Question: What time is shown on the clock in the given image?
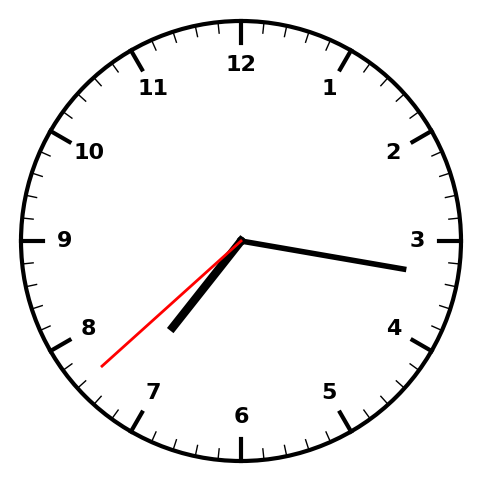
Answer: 07:16:38